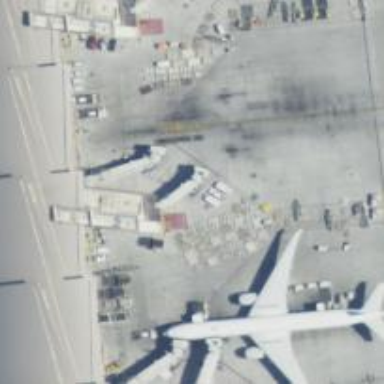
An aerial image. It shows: Airport gate.